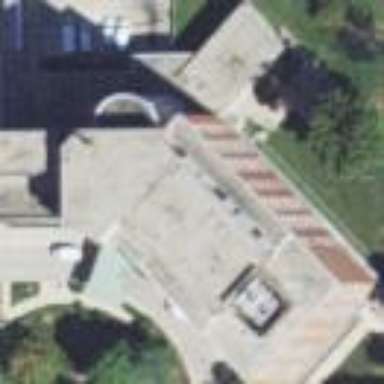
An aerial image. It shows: University building.